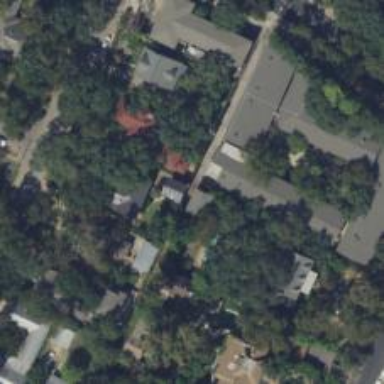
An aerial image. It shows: Alley classified as service road.